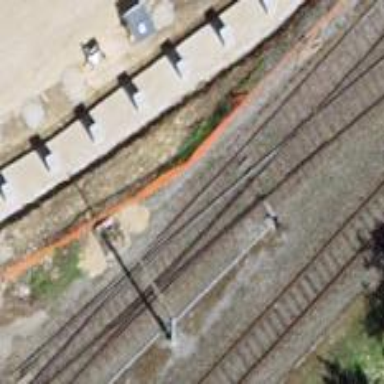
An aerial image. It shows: Railway switch.